Field crop: maize
Growth stage: 2
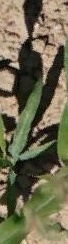
Species: maize